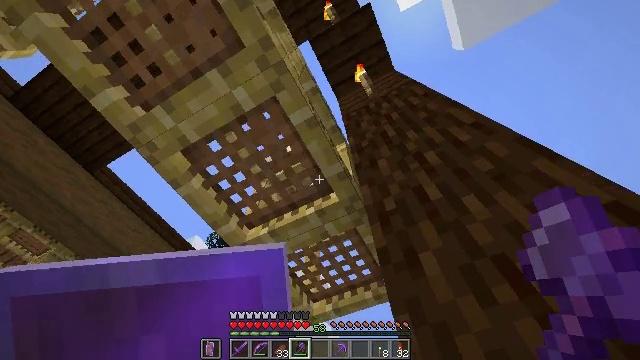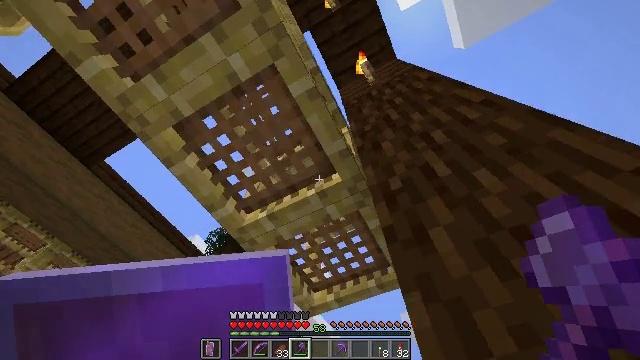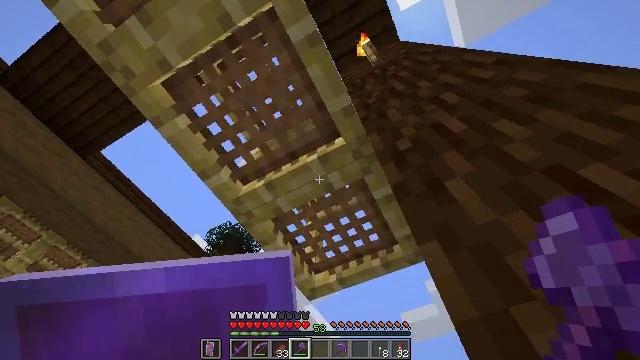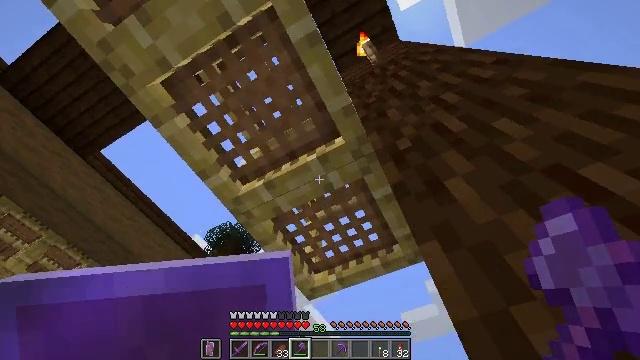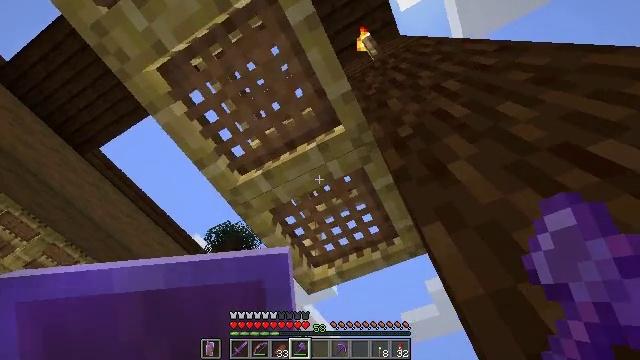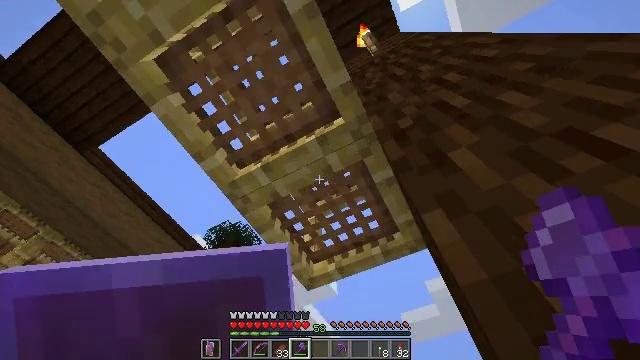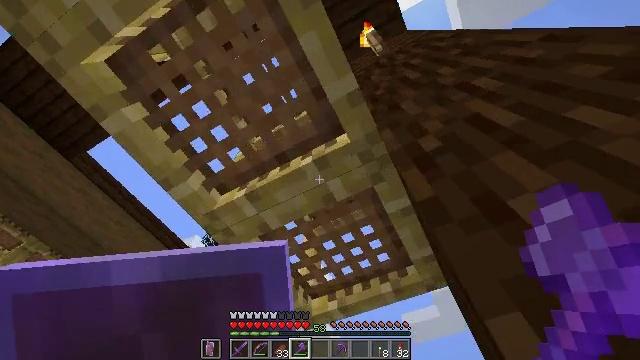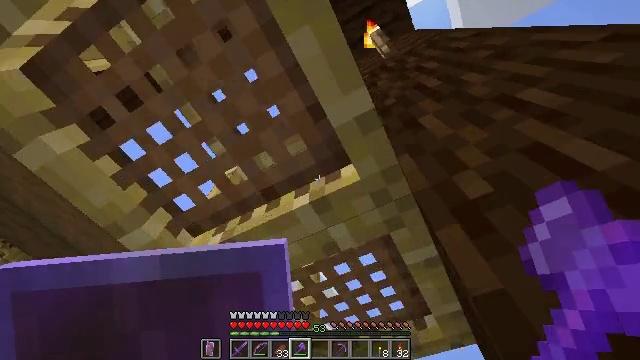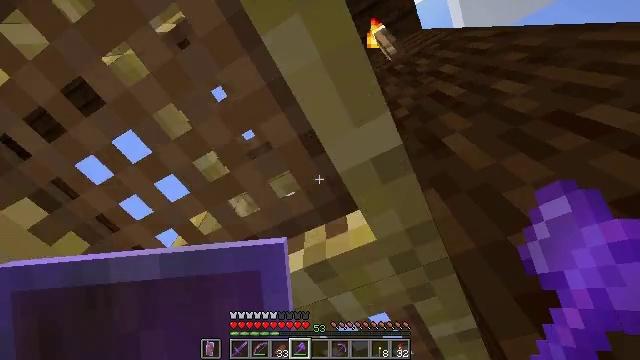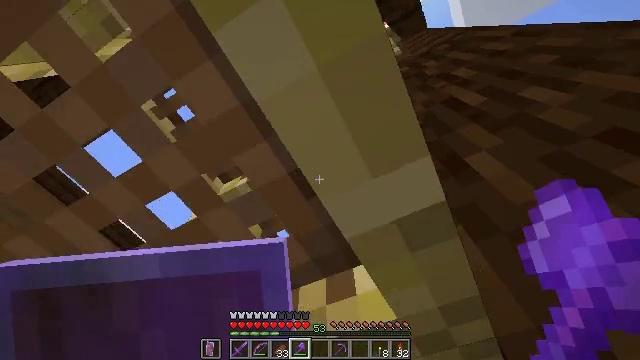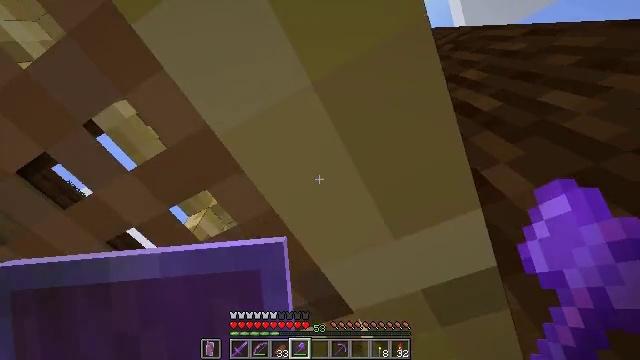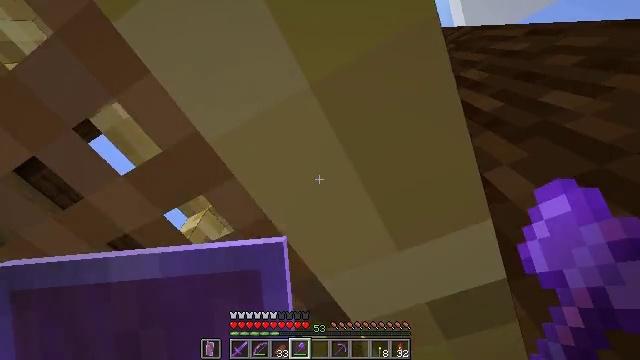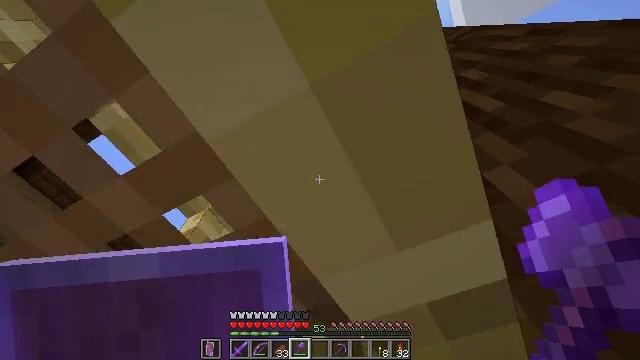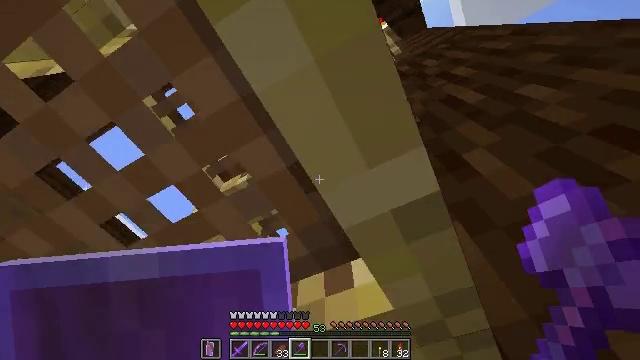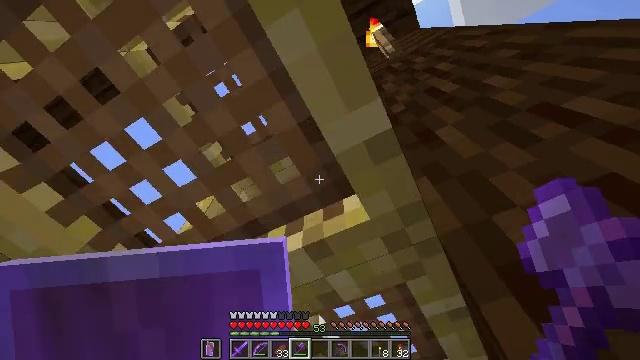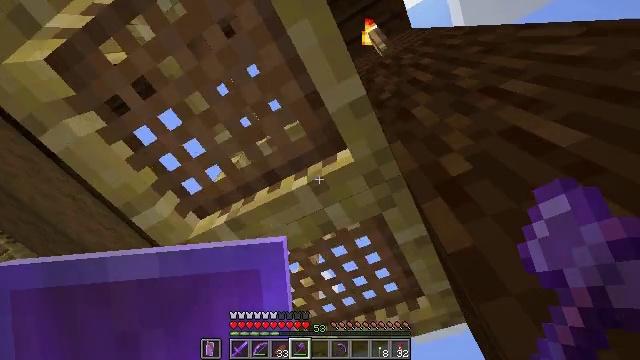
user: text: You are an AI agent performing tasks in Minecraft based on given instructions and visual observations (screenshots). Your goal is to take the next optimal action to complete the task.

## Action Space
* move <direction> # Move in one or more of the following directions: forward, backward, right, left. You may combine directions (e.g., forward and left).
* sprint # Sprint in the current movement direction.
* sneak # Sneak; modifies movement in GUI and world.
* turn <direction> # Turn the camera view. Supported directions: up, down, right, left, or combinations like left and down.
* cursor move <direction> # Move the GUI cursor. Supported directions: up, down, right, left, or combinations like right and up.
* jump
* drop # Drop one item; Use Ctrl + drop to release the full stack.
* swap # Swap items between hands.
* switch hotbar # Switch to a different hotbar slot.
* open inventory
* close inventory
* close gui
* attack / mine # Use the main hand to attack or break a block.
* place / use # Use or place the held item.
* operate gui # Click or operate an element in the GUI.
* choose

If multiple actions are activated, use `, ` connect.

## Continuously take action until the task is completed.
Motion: motion action
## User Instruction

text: Break the scaffolding for reuse.
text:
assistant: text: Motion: move forward
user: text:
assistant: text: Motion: no_op
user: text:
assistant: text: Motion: no_op
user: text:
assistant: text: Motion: no_op
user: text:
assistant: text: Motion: no_op
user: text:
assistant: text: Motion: jump
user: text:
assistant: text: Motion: jump
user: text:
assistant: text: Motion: jump
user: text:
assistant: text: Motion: jump
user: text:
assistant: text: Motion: jump
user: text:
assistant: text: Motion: jump
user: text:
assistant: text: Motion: jump
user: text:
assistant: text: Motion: jump
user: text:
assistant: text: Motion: jump
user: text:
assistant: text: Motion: jump
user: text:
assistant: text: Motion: jump
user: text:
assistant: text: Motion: no_op
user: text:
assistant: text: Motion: no_op
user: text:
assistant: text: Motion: no_op
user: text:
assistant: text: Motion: no_op
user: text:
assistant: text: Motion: no_op
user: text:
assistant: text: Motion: no_op
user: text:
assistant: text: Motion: no_op
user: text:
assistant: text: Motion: no_op
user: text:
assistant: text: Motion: turn up
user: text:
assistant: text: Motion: turn up
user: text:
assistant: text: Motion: turn up
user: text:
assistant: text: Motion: turn up
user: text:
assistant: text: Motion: turn up
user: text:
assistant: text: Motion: turn up